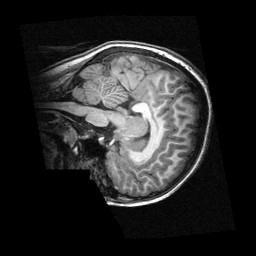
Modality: T1w
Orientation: sagittal
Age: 12
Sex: female
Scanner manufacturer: siemens
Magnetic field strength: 3 T
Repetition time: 2.3 s
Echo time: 0.00336 s